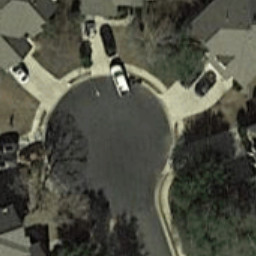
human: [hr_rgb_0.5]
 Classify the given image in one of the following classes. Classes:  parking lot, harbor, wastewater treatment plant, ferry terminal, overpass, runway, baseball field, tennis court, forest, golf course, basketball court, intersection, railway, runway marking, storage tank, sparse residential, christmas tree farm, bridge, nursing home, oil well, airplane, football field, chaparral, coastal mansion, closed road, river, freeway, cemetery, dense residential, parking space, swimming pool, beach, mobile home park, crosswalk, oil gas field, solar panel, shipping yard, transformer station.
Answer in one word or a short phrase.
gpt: closed road